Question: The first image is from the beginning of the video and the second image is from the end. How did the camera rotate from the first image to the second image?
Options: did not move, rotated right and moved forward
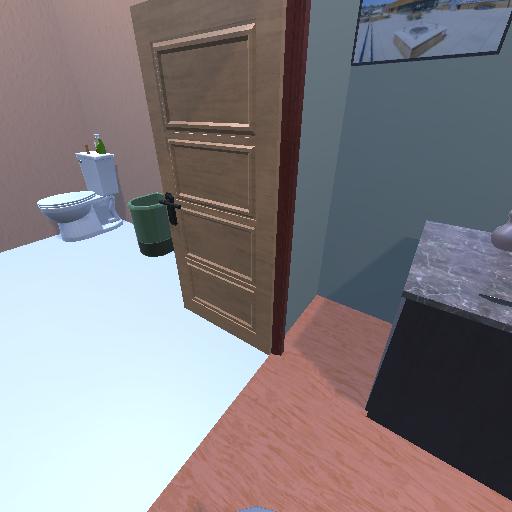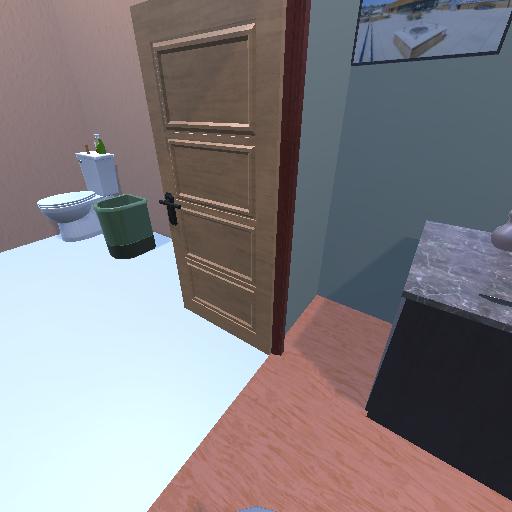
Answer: did not move